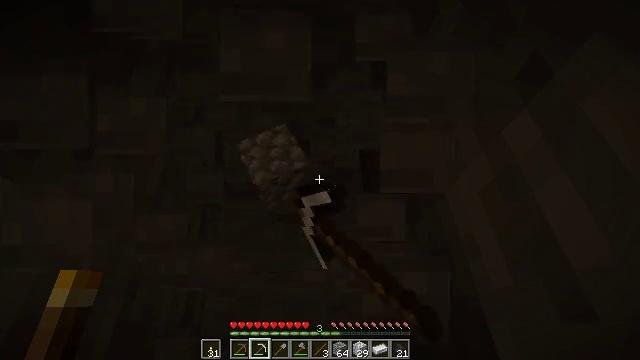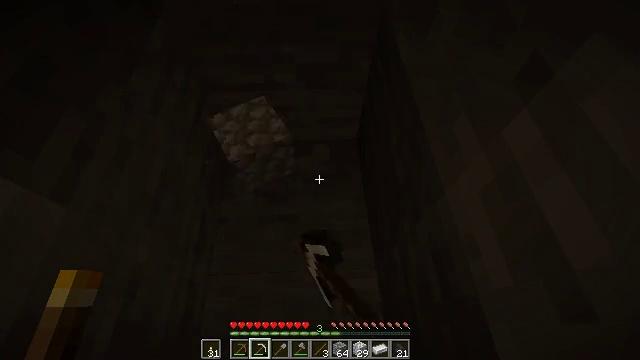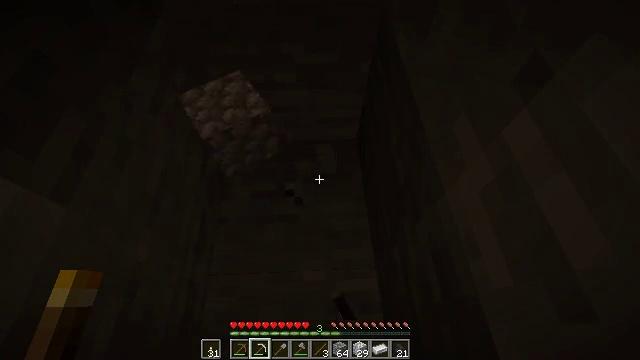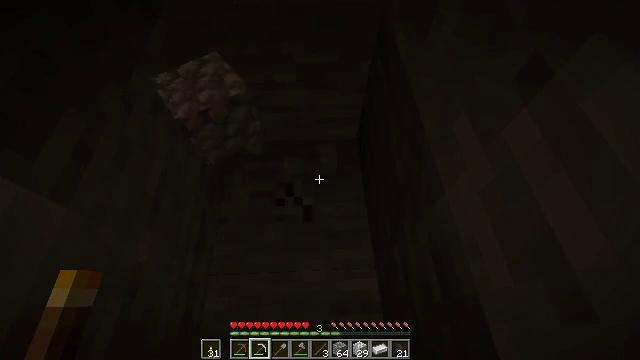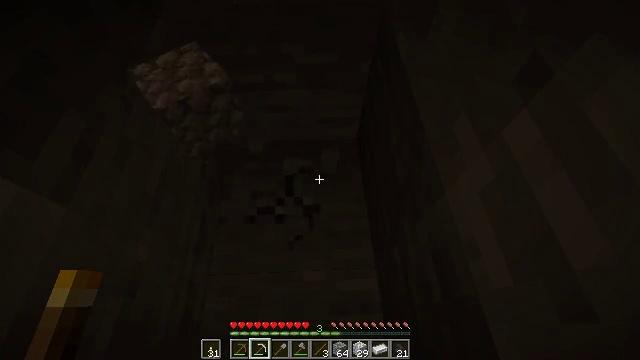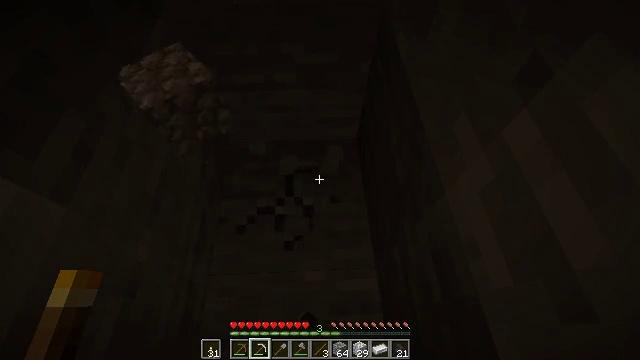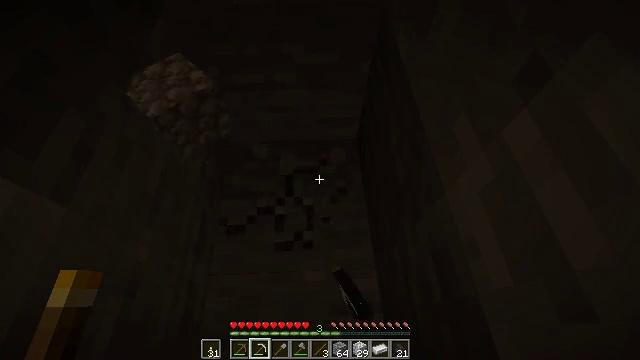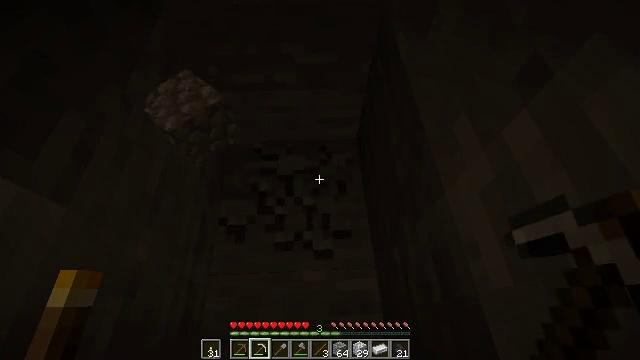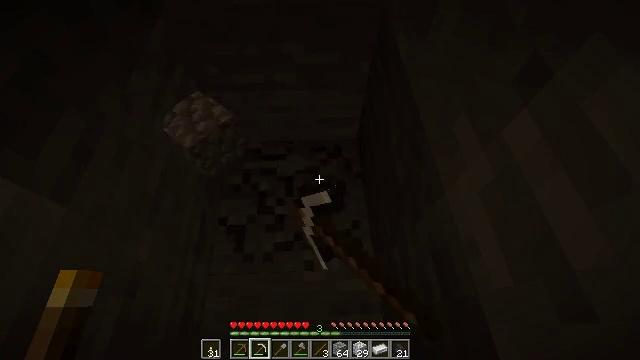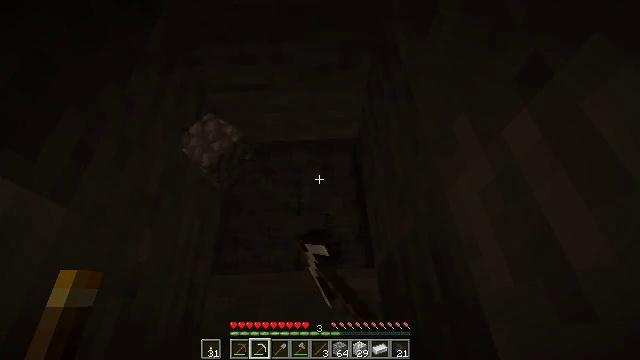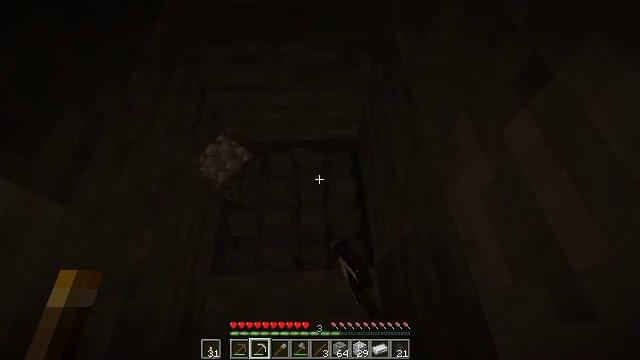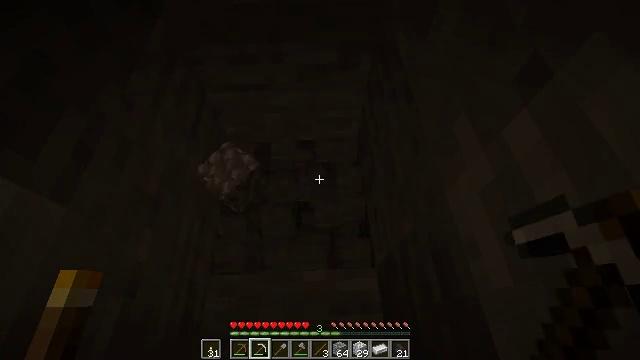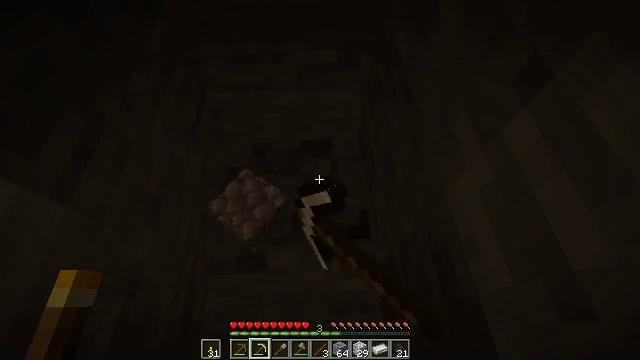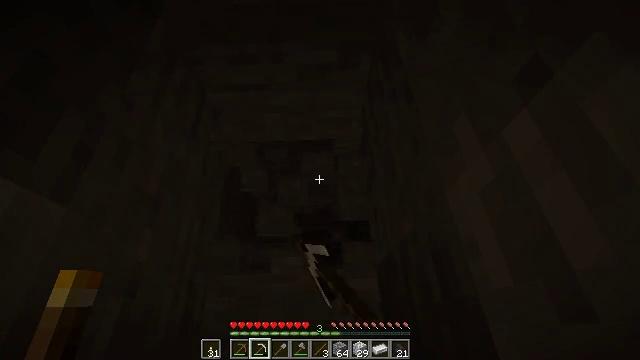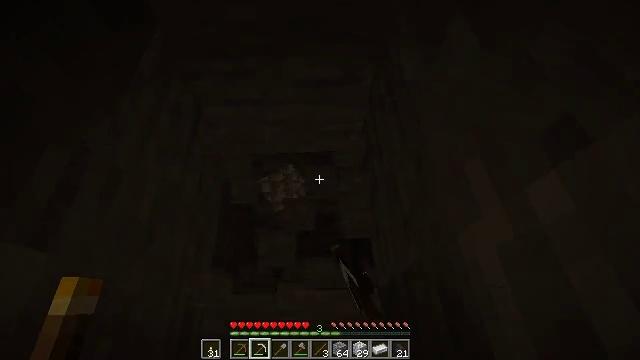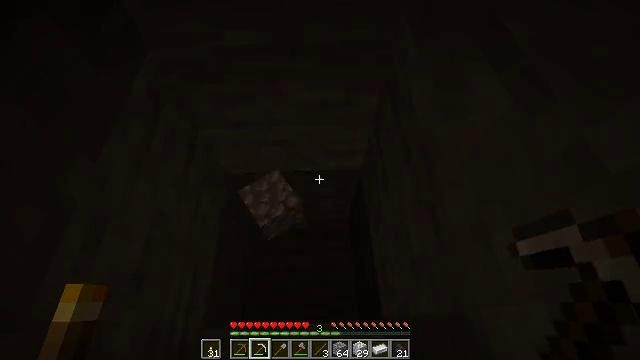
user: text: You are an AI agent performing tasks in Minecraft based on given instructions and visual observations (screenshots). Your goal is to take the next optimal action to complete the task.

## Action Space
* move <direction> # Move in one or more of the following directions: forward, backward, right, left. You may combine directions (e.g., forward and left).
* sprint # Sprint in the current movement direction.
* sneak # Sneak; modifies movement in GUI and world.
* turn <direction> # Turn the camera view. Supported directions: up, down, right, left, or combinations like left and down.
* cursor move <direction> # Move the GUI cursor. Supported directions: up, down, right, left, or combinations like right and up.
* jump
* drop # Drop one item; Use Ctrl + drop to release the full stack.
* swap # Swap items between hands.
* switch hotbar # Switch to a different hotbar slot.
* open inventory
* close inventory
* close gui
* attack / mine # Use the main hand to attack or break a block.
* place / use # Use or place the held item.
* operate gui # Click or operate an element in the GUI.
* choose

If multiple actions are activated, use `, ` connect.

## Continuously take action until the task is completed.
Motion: motion action
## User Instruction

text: Gather stone by using a pickaxe.
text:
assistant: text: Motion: attack / mine
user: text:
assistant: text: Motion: attack / mine
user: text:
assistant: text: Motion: attack / mine
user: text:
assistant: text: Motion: attack / mine
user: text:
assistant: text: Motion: attack / mine
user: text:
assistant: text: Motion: attack / mine
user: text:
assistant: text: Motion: attack / mine
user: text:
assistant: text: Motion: attack / mine
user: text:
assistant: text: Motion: attack / mine
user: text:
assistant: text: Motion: attack / mine
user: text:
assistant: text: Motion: attack / mine
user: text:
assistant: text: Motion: attack / mine
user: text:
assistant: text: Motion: move forward, attack / mine
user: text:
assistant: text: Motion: move forward, attack / mine
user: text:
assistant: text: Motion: move forward, attack / mine
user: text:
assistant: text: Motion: move forward, attack / mine
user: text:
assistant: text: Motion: move forward, attack / mine
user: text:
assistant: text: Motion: attack / mine
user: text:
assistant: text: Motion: attack / mine
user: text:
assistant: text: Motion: attack / mine
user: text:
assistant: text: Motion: attack / mine
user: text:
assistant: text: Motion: attack / mine
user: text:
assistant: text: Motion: attack / mine
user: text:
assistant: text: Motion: attack / mine
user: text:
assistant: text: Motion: attack / mine
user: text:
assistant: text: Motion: attack / mine
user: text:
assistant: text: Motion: attack / mine
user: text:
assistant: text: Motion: attack / mine
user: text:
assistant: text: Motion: attack / mine
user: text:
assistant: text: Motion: attack / mine